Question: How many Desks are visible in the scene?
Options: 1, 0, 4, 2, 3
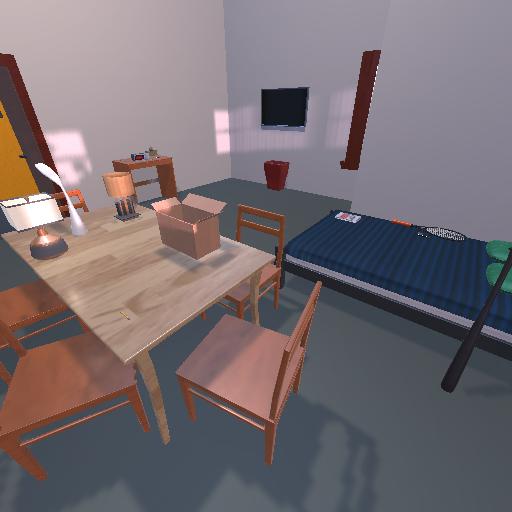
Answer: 1